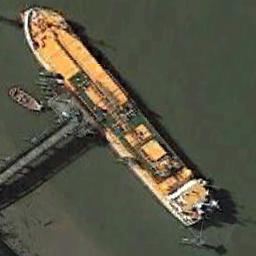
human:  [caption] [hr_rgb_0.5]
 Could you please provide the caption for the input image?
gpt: The big ship is to the right of the small ship .

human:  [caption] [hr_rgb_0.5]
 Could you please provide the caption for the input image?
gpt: An orange tanker docked by the dock with a boat next to it .

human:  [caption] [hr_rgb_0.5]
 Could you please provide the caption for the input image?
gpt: A ship and a boat are docked at the dock and the water is dark green .

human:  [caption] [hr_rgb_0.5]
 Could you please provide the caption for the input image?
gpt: There is a ship in the green water on the shore .

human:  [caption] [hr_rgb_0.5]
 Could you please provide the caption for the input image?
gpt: The orange ship is at the harbor .